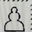
Piece: wP